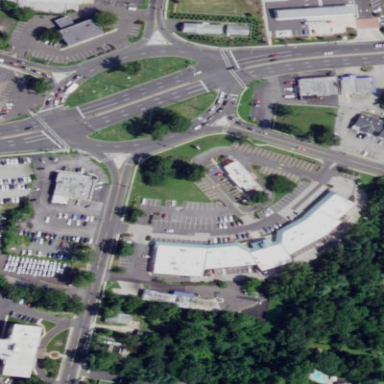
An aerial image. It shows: Retail area.